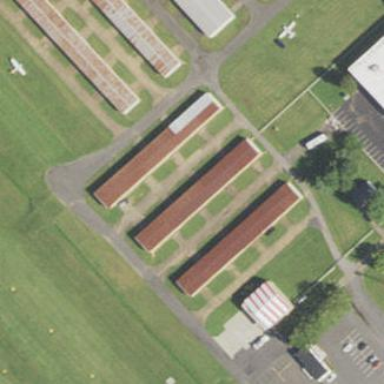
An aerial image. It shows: Hangar.